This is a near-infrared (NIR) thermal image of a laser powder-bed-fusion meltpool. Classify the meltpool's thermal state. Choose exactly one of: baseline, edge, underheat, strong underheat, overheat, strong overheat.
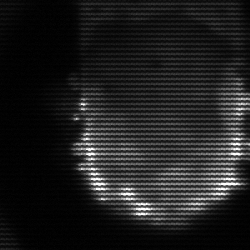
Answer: baseline